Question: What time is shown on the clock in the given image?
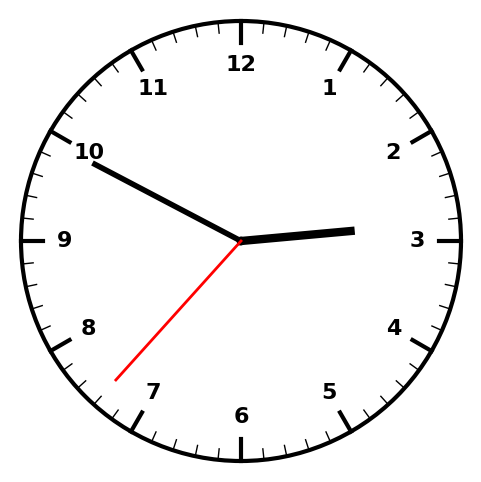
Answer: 02:49:37